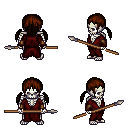
a pixel art fantasy rpg character, male body template, skeleton, red robe, white pants, brown twin-tailed hairstyle, cloth bracers, spear, four views (front, back, left, right), 2x2 character sprite sheet, small pixel art, hard edges, no anti-aliasing